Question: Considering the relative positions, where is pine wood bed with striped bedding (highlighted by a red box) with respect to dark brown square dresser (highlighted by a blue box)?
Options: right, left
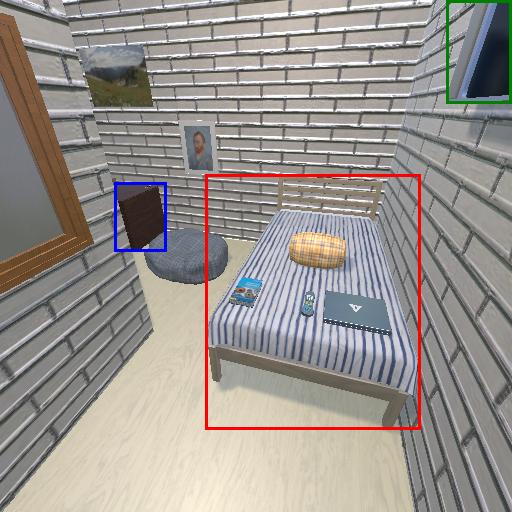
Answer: right